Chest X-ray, PA view. Patient: 58 years old, sex F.
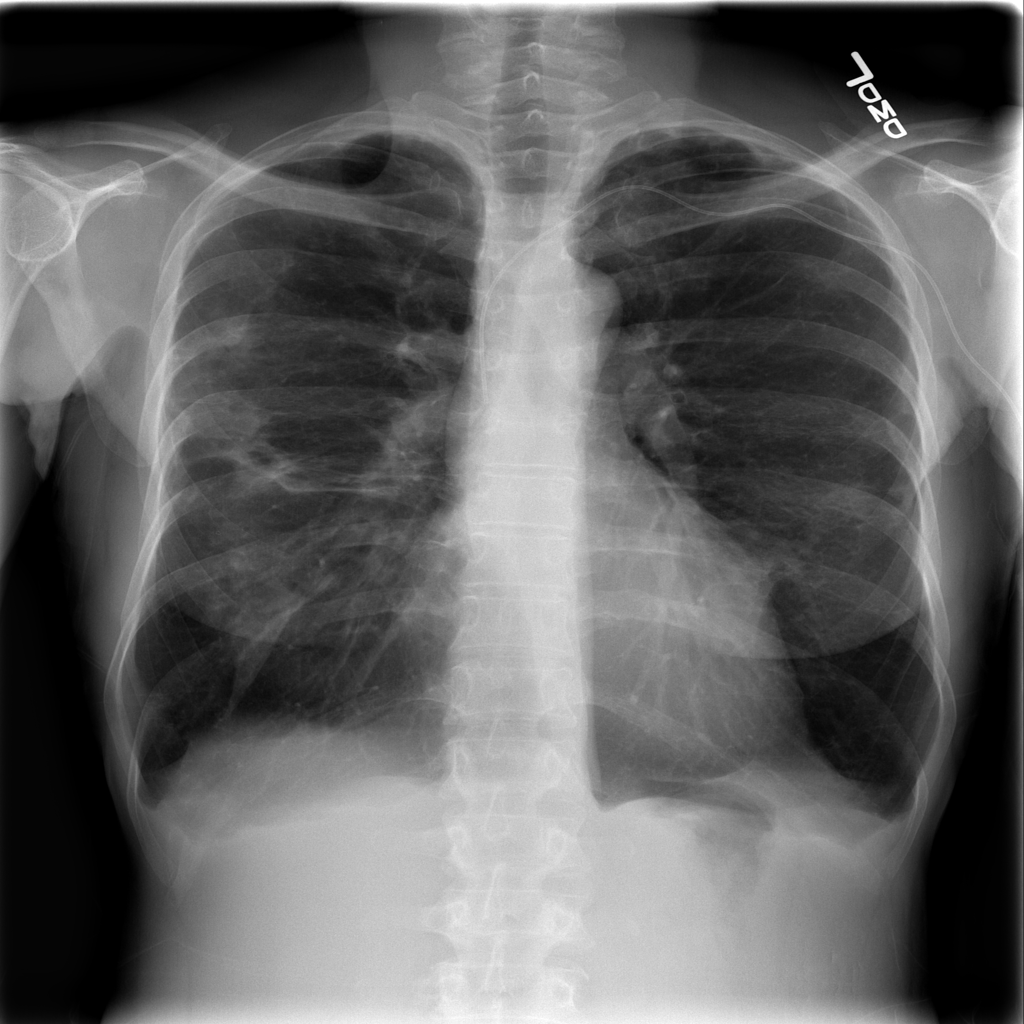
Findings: Emphysema, Infiltration